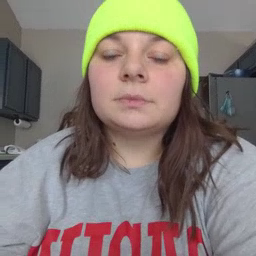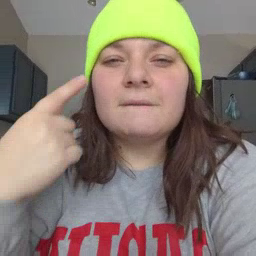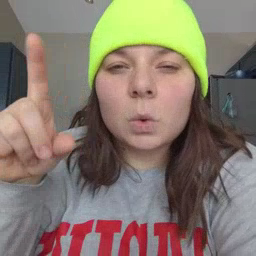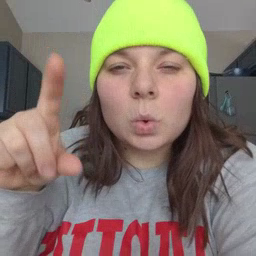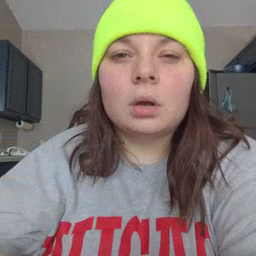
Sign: for